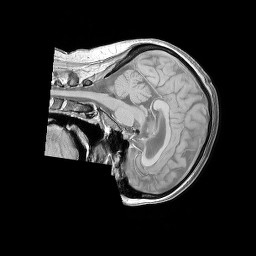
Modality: T1w
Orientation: sagittal
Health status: ill
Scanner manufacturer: philips
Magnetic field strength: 3 T
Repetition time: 0.3787 s
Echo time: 0.002909 s